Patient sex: F
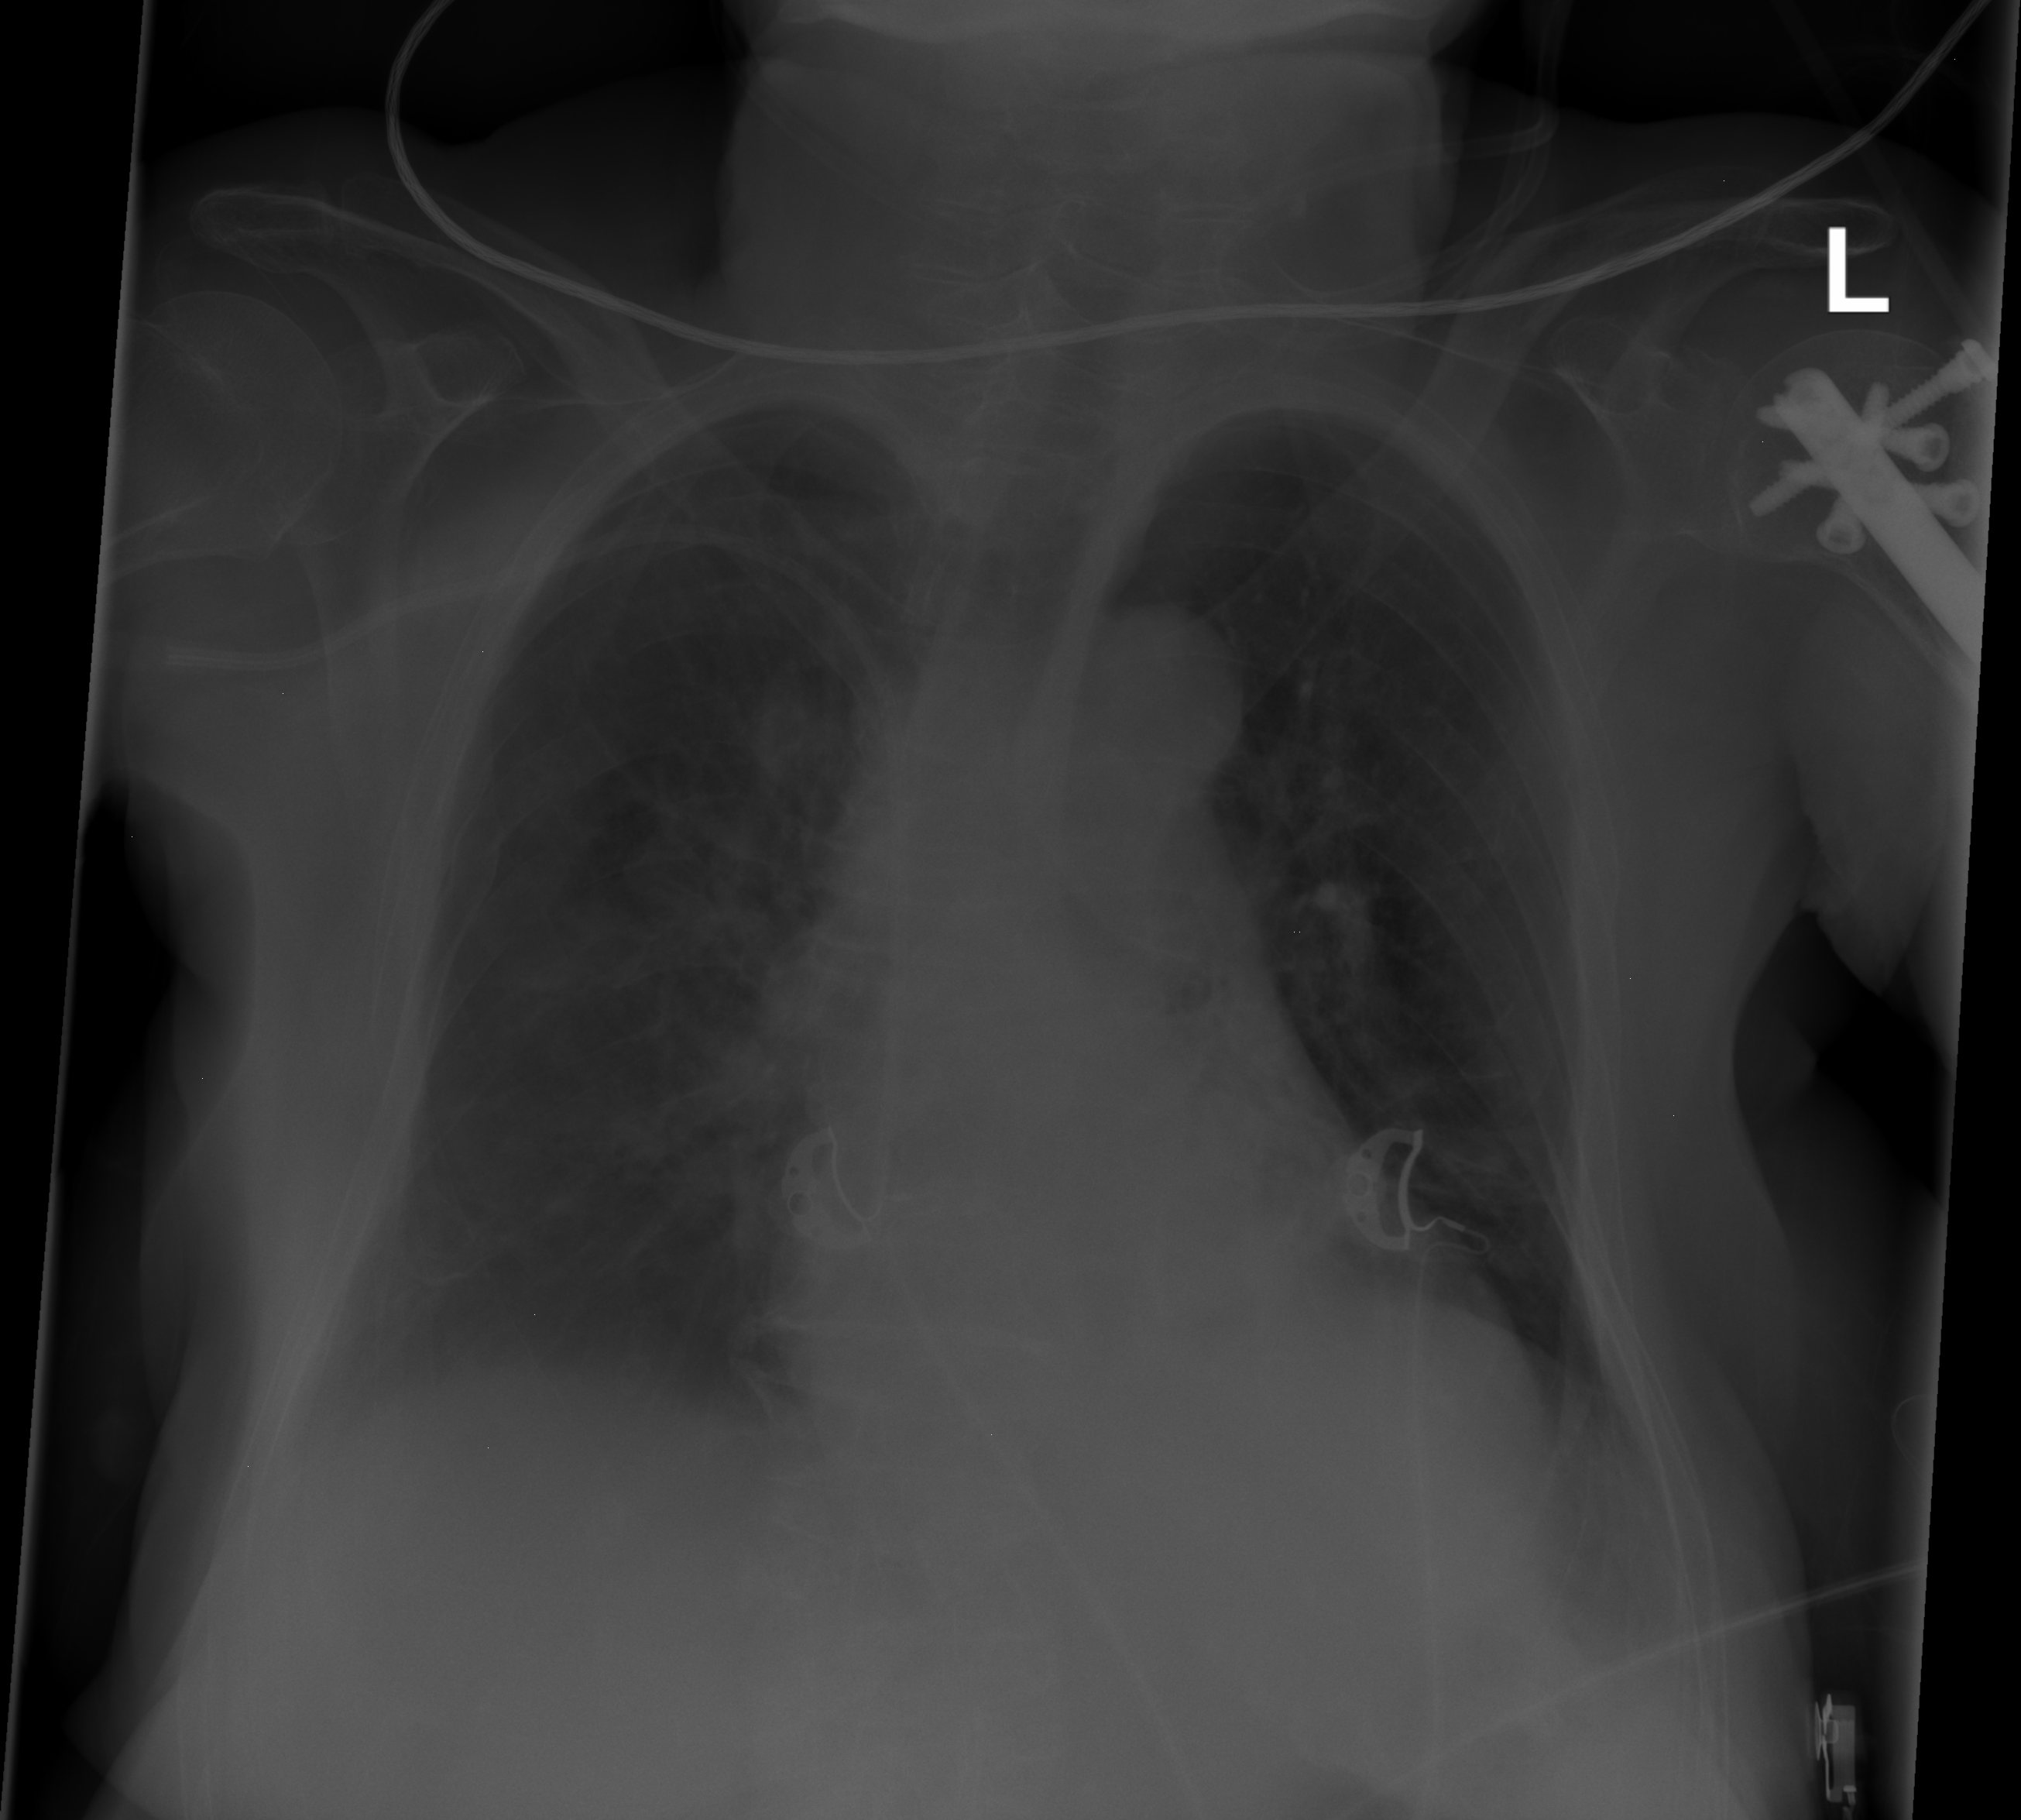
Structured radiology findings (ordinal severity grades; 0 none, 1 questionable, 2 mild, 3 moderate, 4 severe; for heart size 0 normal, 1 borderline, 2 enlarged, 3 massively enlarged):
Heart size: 0
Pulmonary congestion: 0
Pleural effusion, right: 1
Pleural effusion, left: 1
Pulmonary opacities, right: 0
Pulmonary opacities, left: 0
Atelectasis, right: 0
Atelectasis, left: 1